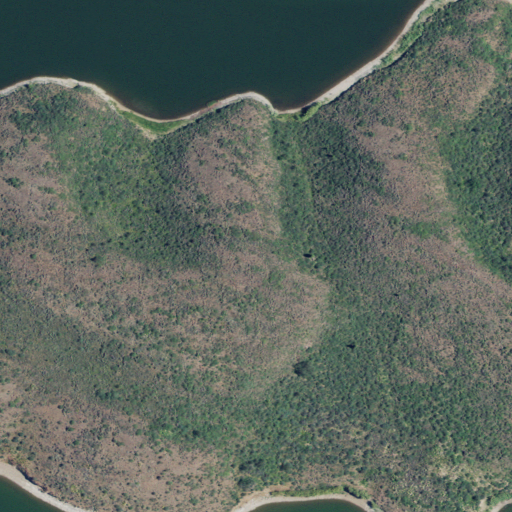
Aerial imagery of island in Idaho named Buck Island containing shrub, open water, and grassland